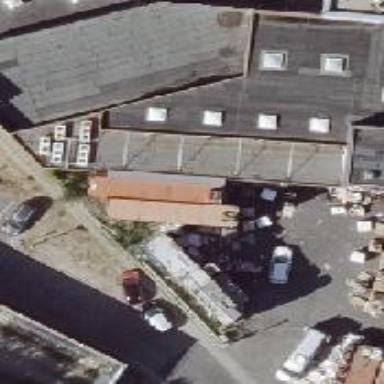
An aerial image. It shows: Commercial building.